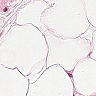
Metastatic tissue present: no